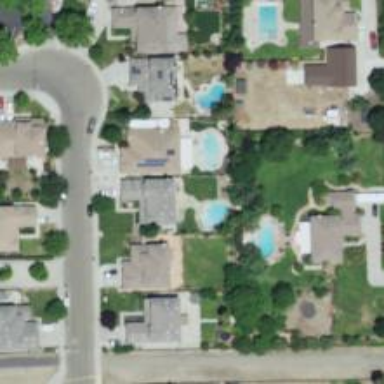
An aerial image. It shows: Outdoor inground swimming pool in leisure land.